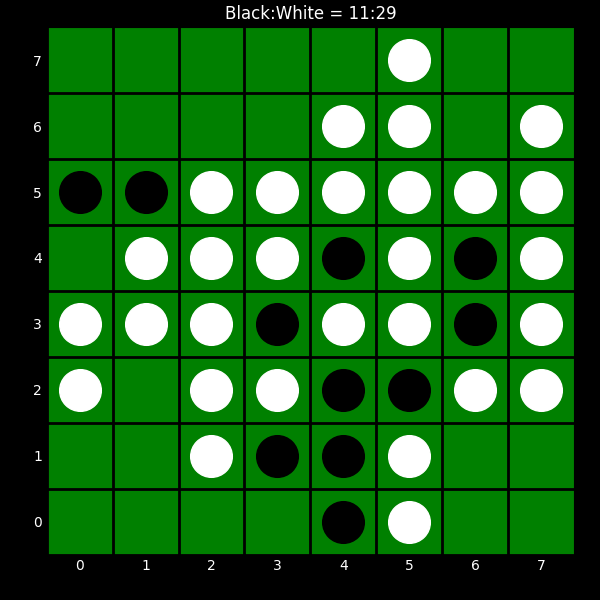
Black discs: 11
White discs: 29